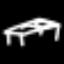
Label: bed